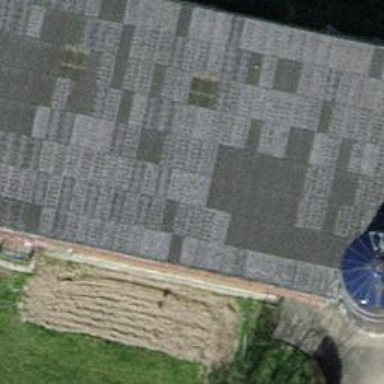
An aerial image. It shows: Farm auxiliary building with gabled roof.